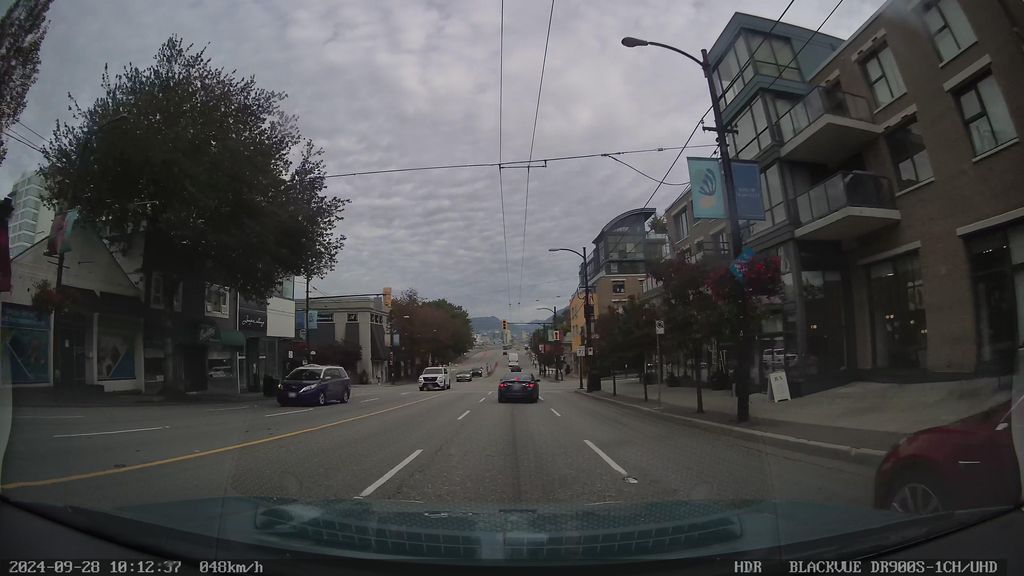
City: vancouver